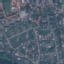
Label: Residential